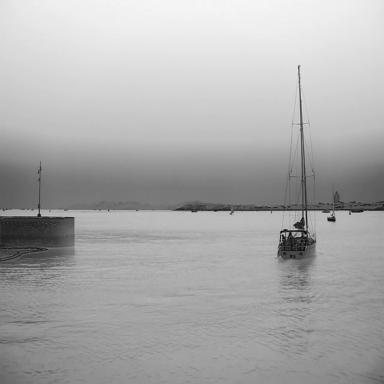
There are 21 objects shown in the infrared image, including two container_ships, seven sailboats, and 12 canoes.